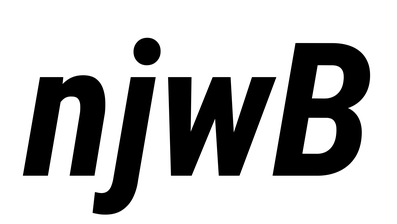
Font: Roboto-Italic_Condensed_Bold_Italic